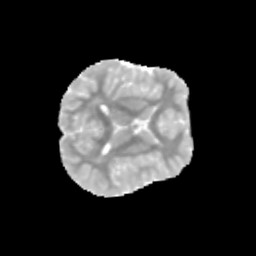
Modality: MD
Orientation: axial
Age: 10
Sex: male
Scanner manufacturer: siemens
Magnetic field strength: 3 T
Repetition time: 3.8 s
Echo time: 0.07 s